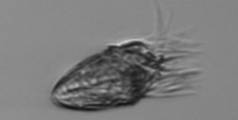
Label: Strombidium_morphotype1